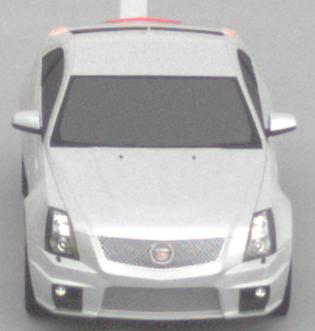
Make: Cadillac
Model: CTS-V
Detailed model: CTS-V (II) Limousine
Model produced from: 2008/11
Model produced until: 2010/12
Doors: 4
Color: white
Road condition: dry road
Daytime: midday
Contrast: low contrast